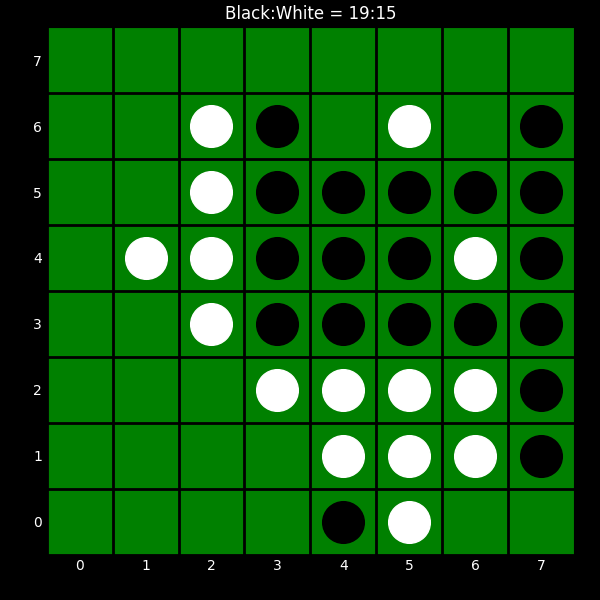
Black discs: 19
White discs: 15